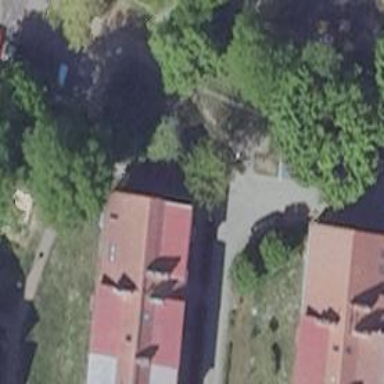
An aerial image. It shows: Driveway.